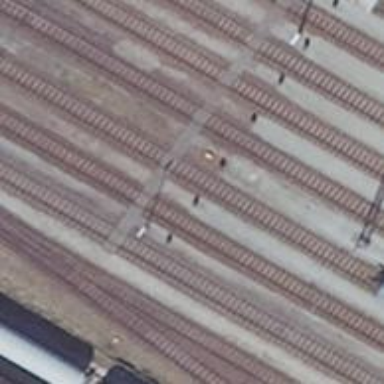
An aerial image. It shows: Railway signal.